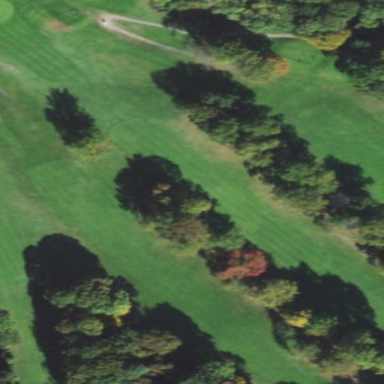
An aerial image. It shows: Golf fairway surrounded by grass.